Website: crate-barrel
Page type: account-selection
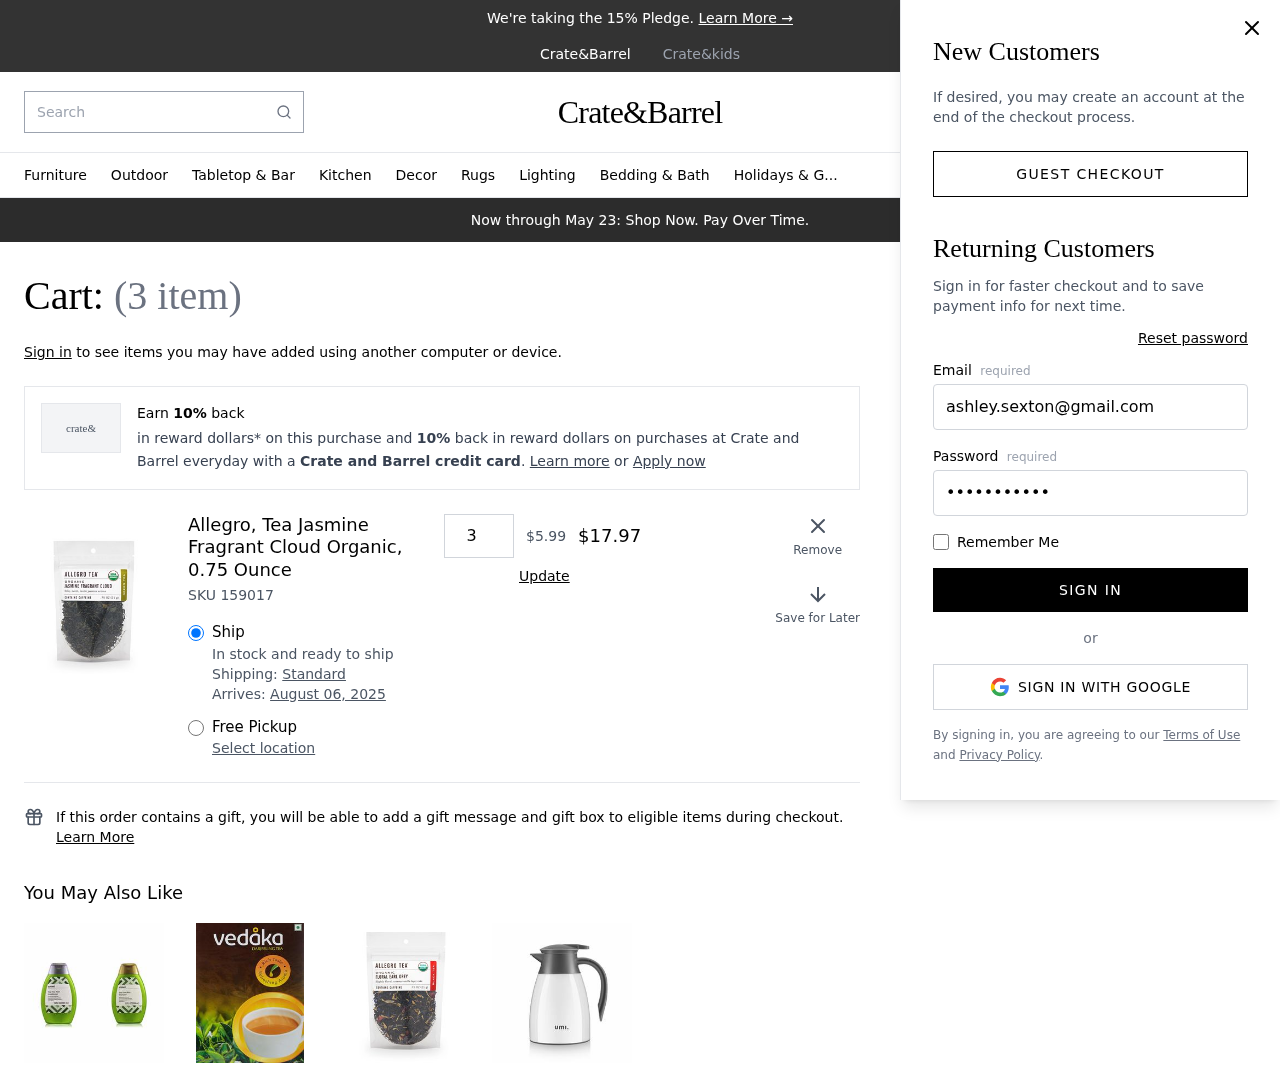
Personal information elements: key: PII_EMAIL
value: ashley.sexton@gmail.com
Product elements: key: PRODUCT1_NAME
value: Allegro, Tea Jasmine Fragrant Cloud Organic, 0.75 Ounce
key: PRODUCT1_PRICE
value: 5.99
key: PRODUCT1_QUANTITY
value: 3
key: PRODUCT1_SKU
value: SKU 159017
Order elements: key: ORDER_NUM_ITEMS
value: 3
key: ORDER_DELIVERY_DATE
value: August 06, 2025
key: ORDER_SUBTOTAL
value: $17.97
Search elements: key: HEADER_SEARCH
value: Search